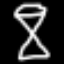
Label: hourglass